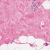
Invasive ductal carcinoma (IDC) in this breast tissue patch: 0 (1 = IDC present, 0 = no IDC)